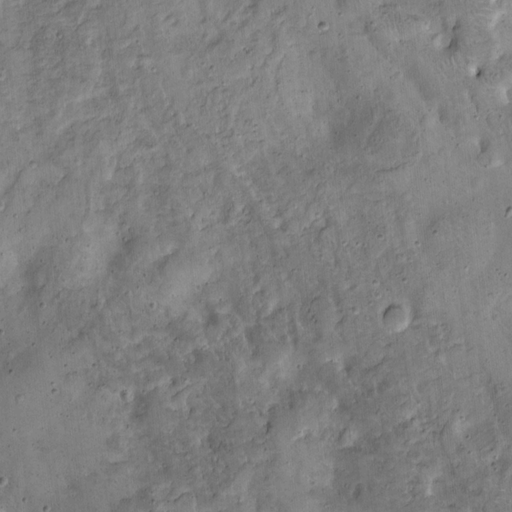
Objects detected: cone